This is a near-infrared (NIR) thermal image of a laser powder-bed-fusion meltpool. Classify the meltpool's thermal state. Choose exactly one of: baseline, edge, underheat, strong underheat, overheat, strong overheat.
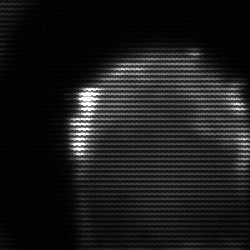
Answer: edge